Question: How do I make 'null' data represented as 0 instead of 'null'? See query below and screenshot :)
'''
SELECT Supervisor,
SUM(CASE WHEN DAYOFWEEK(workdate) = 2 THEN (case when employeehours.paycode = '01 Ordinary' then (employeehours.employeehours * 'base rate') end) END) 'Monday',
SUM(CASE WHEN DAYOFWEEK(workdate) = 3 THEN (case when employeehours.paycode = '01 Ordinary' then (employeehours.employeehours * 'base rate') end) END) 'Tuesday',
SUM(CASE WHEN DAYOFWEEK(workdate) = 4 THEN (case when employeehours.paycode = '01 Ordinary' then (employeehours.employeehours * 'base rate') end) END) 'Wednesday',
SUM(CASE WHEN DAYOFWEEK(workdate) = 5 THEN (case when employeehours.paycode = '01 Ordinary' then (employeehours.employeehours * 'base rate') end) END) 'Thursday',
SUM(CASE WHEN DAYOFWEEK(workdate) = 6 THEN (case when employeehours.paycode = '01 Ordinary' then (employeehours.employeehours * 'base rate') end) END) 'Friday',
SUM(CASE WHEN DAYOFWEEK(workdate) = 7 THEN (case when employeehours.paycode = '01 Ordinary' then (employeehours.employeehours * 'base rate') end) END) 'Saturday'
JOIN payroll.employeehours ON employeedatanew_copy.'ID Number' = employeehours.employeeid
WHERE employeehours.workdate BETWEEN '$staticstart' AND '$staticfinish'
GROUP BY supervisor
'''

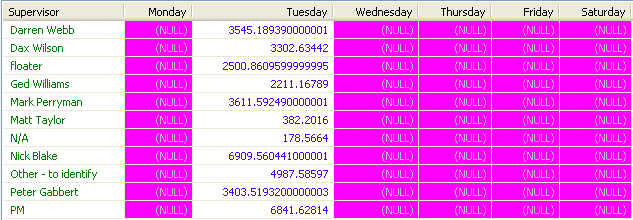
Answer: Use <URL>
> Returns the first non-NULL value in the list, or NULL if there are no non-NULL values.
'''
COALESCE(employeehours.employeehours * 'base rate', 0)
'''